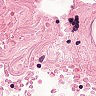
Metastatic tissue present: no